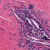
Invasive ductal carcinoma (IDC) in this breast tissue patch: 0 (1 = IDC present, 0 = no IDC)